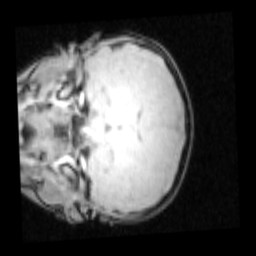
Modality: PDw
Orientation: coronal
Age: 9
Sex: male
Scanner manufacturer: siemens
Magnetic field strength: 3 T
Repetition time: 0.25 s
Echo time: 0.00103 s